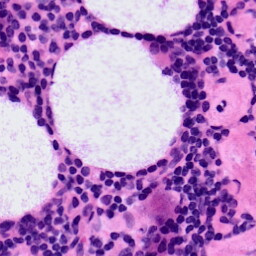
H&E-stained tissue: LymphNode